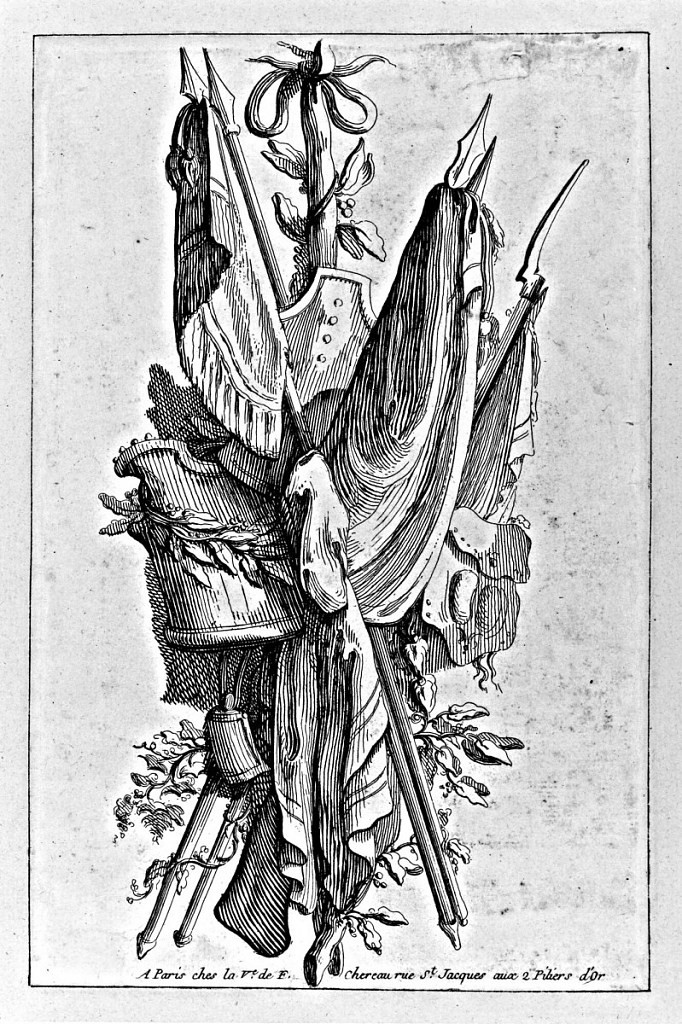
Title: Design for a Trophy
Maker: Mathurin Cherpitel, French, 1736 – 1809
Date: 1755–68
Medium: Etching on laid paper
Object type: Print
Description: Design for a military trophy hanging from a tied ribbon. The trophy features a shield, spears, rifle, flags, textiles, and a powder flask, with leafy sprigs intertwined. The address is lettered below.